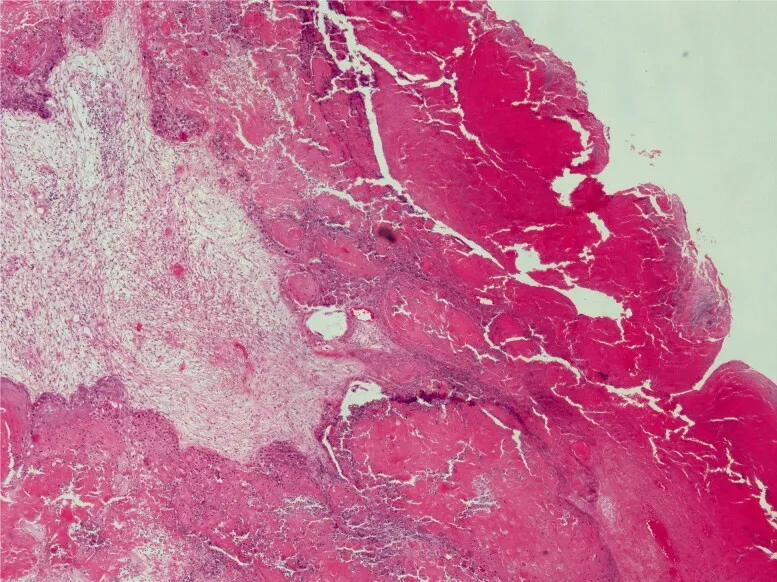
On low power, pushing border and trichilemmal keratinization. H&E; original magnification, x40.
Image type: pathology (h&e)